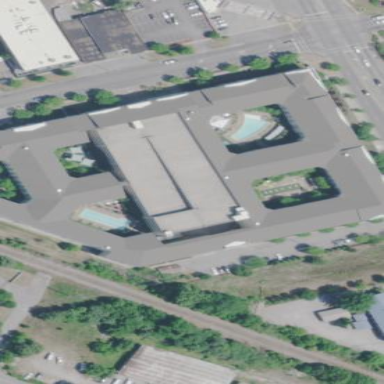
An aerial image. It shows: Multi-storey parking building.